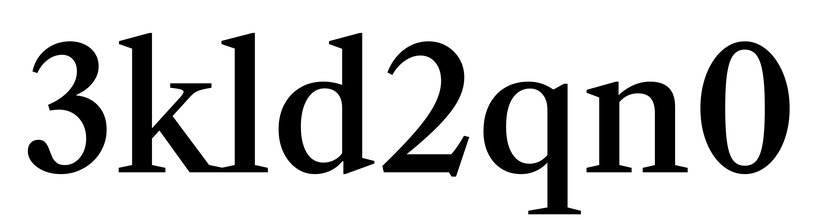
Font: LibreCaslonText_Medium